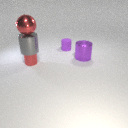
large gray metal cylinder above small red metal cylinder